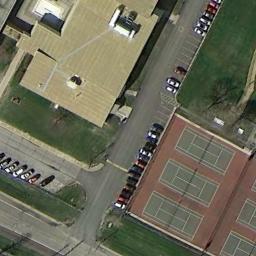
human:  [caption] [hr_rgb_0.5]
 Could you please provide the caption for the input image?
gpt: The tennis court is on the grass next to some buildings and parking lot .

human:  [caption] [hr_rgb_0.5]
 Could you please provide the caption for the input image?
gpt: There are many cars beside the tennis court .

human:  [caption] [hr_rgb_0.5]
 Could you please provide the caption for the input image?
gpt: Next to the tennis court are parking lots, Lawns and buildings .

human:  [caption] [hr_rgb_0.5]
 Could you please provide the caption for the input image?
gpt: There are two tennis courts here and cars parked around the court .

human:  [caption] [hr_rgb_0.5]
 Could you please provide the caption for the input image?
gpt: There are some green lawns and a yellow building beside the tennis courts .